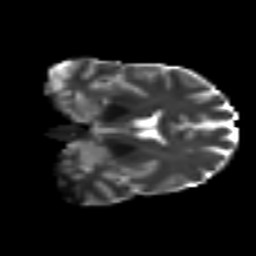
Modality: T2w
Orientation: coronal
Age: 33
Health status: ill
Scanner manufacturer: philips
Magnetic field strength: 3 T
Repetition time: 9 s
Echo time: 0.127 s